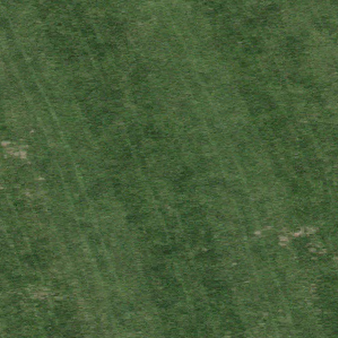
Label: other